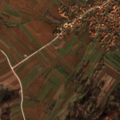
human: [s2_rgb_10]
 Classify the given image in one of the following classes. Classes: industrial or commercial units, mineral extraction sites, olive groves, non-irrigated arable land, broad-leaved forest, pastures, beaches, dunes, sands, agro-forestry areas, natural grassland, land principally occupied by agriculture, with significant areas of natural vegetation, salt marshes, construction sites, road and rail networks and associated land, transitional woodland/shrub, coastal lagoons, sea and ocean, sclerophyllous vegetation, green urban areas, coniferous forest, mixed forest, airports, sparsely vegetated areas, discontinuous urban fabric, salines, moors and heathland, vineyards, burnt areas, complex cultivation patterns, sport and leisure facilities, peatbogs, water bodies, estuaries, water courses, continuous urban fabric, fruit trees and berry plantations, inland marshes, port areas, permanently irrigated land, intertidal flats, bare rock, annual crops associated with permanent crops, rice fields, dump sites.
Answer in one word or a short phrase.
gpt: discontinuous urban fabric, non-irrigated arable land, complex cultivation patterns, land principally occupied by agriculture, with significant areas of natural vegetation, transitional woodland/shrub